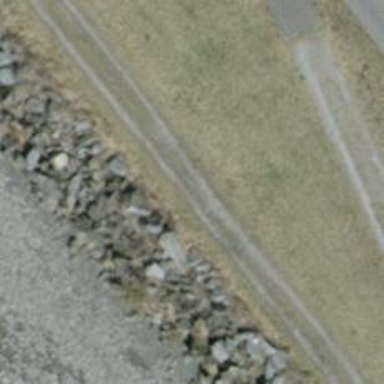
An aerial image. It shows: Compacted track with grade2 level.